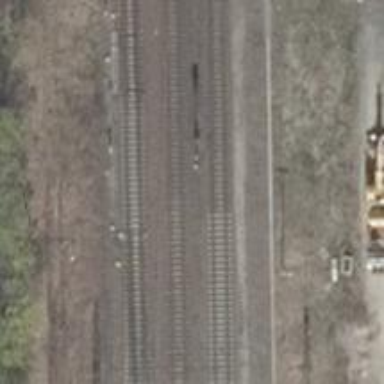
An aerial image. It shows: Railway switch.